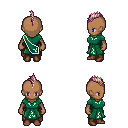
a pixel art fantasy rpg character, female body template, human, dark skin, sash dress, robe skirt, white blonde mohawk hairstyle, brown shoes, four views (front, back, left, right), 2x2 character sprite sheet, small pixel art, hard edges, no anti-aliasing